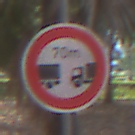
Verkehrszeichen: VerbotUnterschreitenMindestabstand
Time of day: MorningAfternoon
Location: Outdoor (Suburban)
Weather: PartlyCloudy
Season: NotSpecified
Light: Natural